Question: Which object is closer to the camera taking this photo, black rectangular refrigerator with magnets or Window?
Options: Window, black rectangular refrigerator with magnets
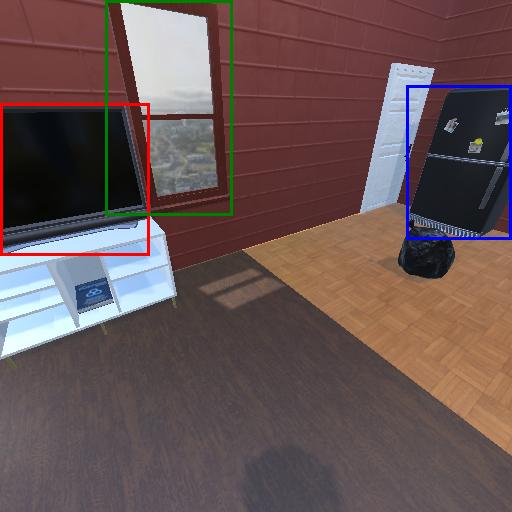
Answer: Window